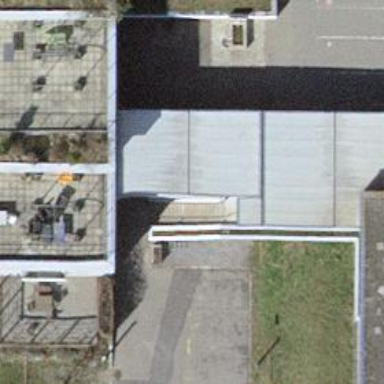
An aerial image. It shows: View of roof of building.